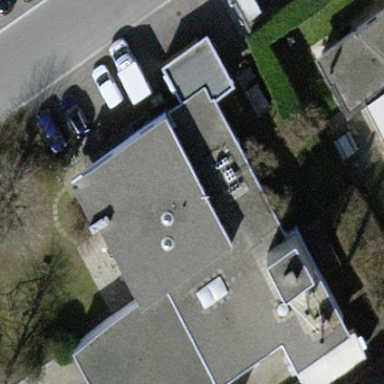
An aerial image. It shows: Industrial building with flat roof.